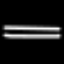
Label: line